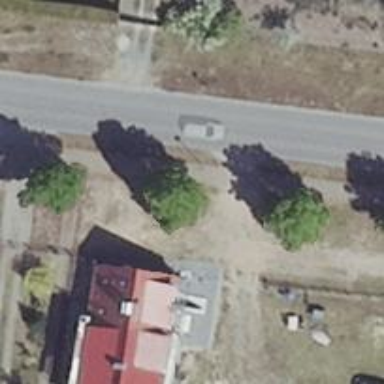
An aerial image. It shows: Driveway leading to service road.